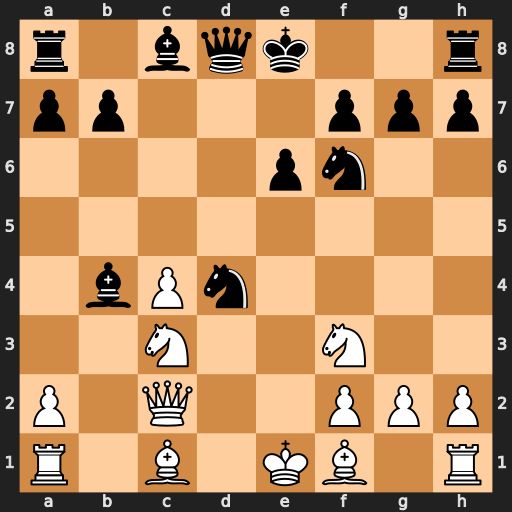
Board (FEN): r1bqk2r/pp3ppp/4pn2/8/1bPn4/2N2N2/P1Q2PPP/R1B1KB1R
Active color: w
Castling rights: KQkq
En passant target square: -
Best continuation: Nxd4 Qxd4 Qa4+ Bd7 Qxb4